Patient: sex F, age 33
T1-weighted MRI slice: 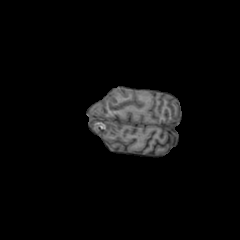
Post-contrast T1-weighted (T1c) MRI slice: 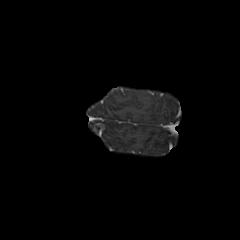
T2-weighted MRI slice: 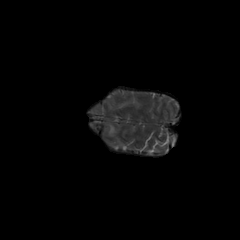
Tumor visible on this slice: no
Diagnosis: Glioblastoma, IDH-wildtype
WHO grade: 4